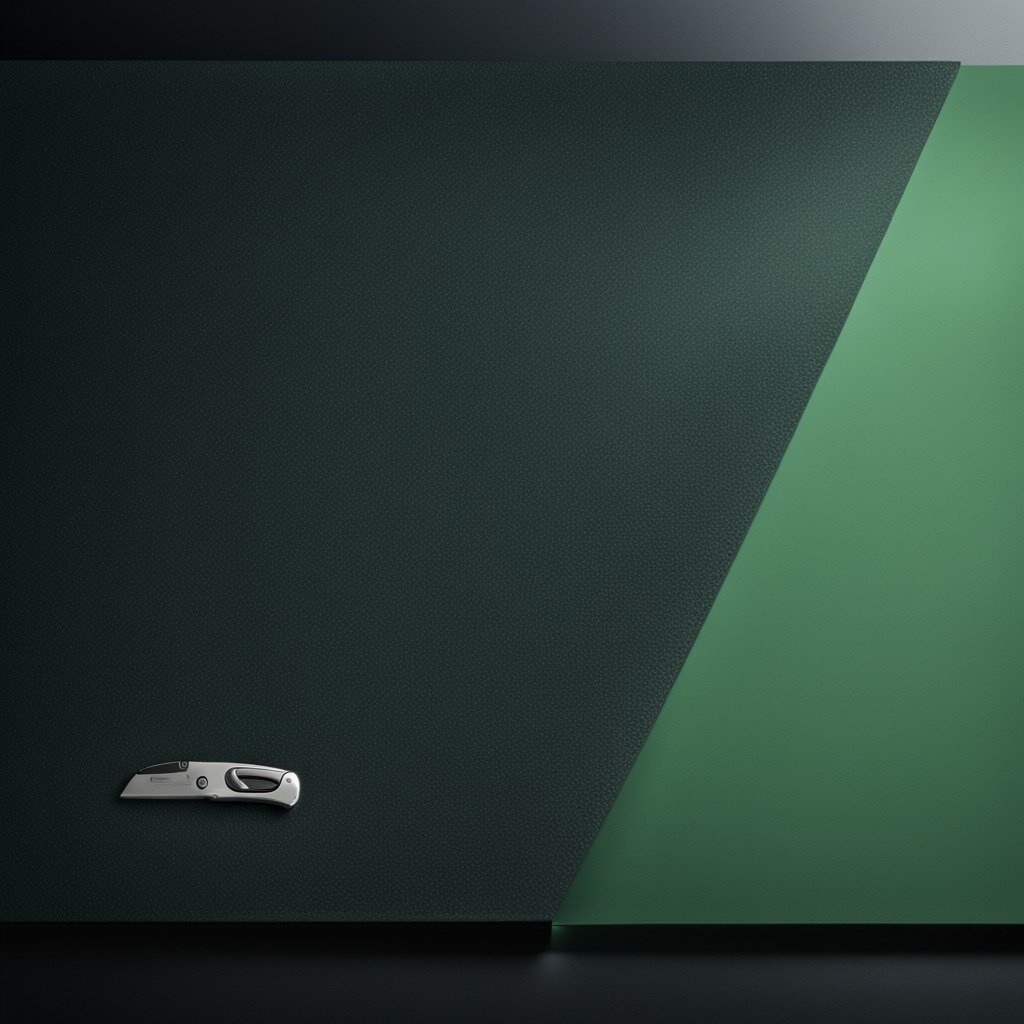
A utility knife lying on a clean granite tabletop covered with a green rubber mat inside a workshop at night dim ambient light soft shadows worn but beneath the mat